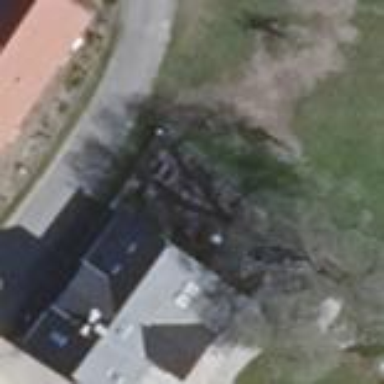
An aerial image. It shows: Building with gabled grey roof. The roof orientation is along the building.